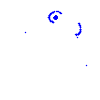
Particle: electron